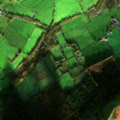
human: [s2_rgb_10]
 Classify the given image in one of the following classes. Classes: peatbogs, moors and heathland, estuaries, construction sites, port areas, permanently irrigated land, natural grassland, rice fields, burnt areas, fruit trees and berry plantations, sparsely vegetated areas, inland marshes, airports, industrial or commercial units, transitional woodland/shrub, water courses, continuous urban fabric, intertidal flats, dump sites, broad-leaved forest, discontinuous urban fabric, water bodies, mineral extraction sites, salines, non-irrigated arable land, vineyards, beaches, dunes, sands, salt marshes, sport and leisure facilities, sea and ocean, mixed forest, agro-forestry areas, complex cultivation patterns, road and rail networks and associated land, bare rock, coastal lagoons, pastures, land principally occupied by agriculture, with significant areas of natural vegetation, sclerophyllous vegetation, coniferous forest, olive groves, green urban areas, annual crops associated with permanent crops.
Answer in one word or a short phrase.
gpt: pastures, coniferous forest, moors and heathland, transitional woodland/shrub